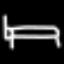
Label: bed